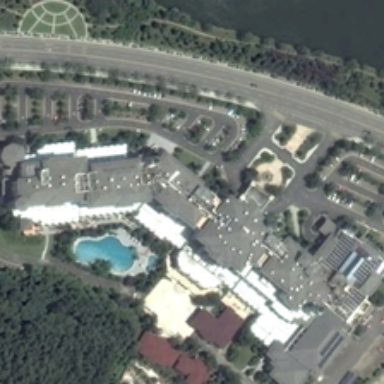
Some buildings with a swimming pool and green trees are in a resort near a river .